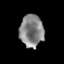
Tissue: prostate
Cell type: T cells
Senescence score: 0.3466
Nuclear area (px): 749
Mean DAPI intensity: 133.764